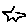
Label: star